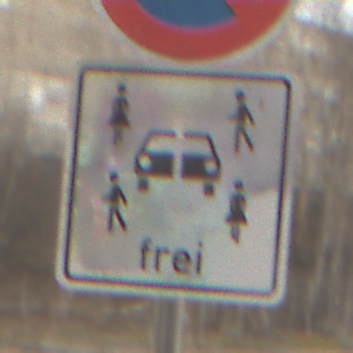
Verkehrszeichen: CarsharingfahrzeugeFrei
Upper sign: EingeschraenktesHalteverbot
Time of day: MorningAfternoon
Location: Outdoor (Nature)
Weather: PartlyCloudy
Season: Winter
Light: Natural